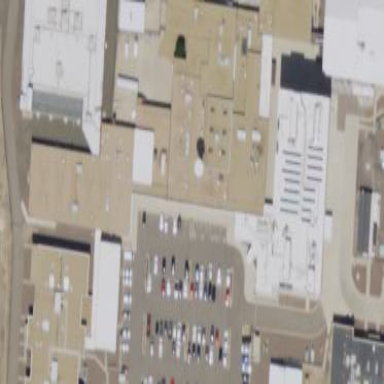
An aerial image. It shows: Police building.